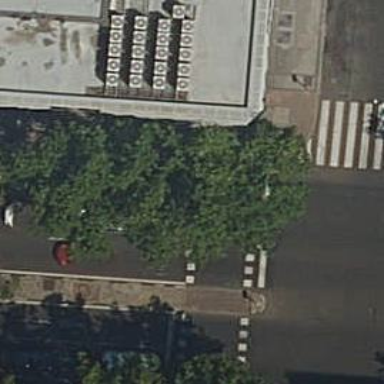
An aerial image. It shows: Zebra crossing with traffic signals. The crossing is marked by traffic lights.